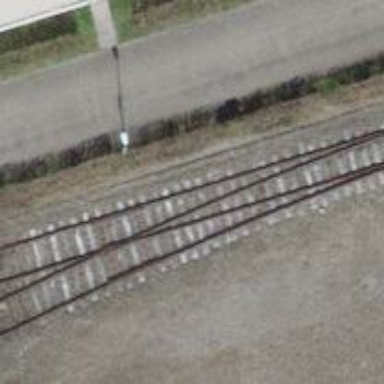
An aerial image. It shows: Railway spur service.